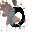
Label: 0